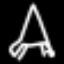
Label: The Eiffel Tower